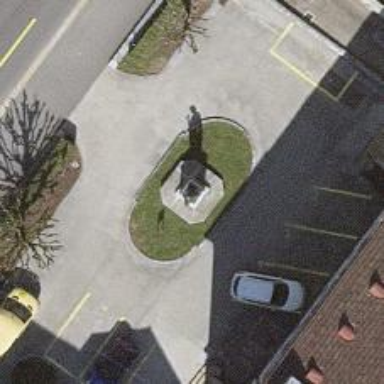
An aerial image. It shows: Statue that serves as memorial.